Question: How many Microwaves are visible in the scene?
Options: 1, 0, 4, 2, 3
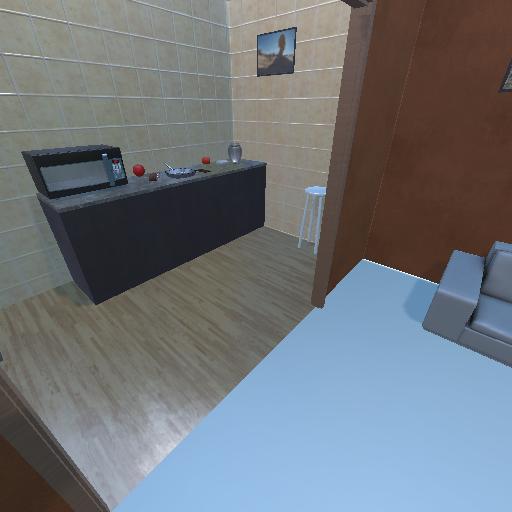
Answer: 1